Field crop: maize
Growth stage: 2
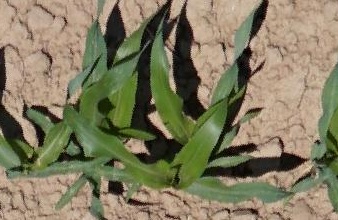
Species: maize